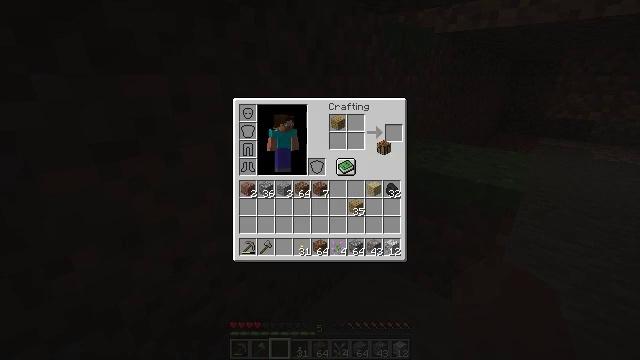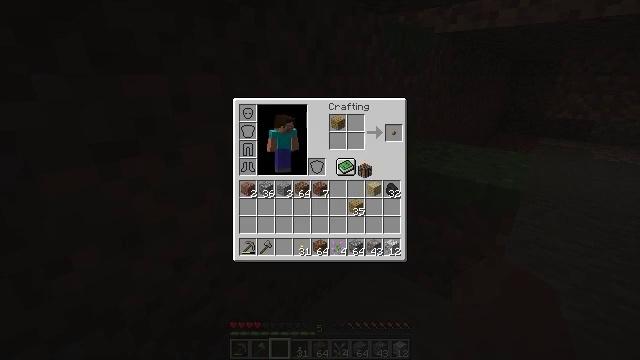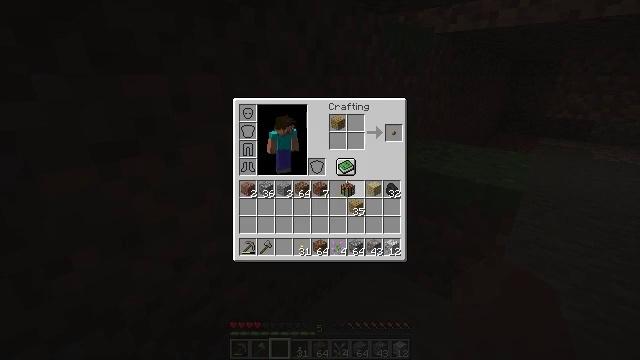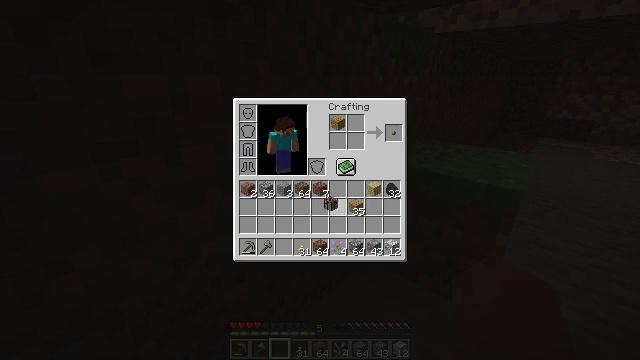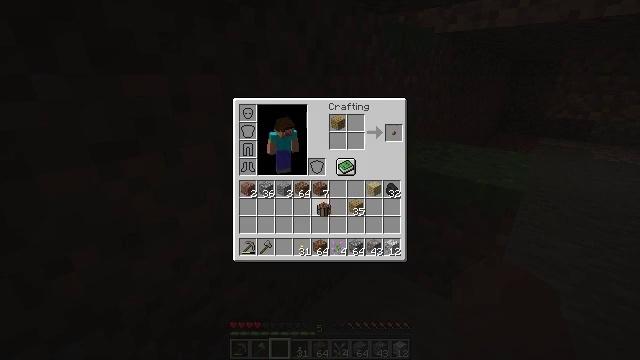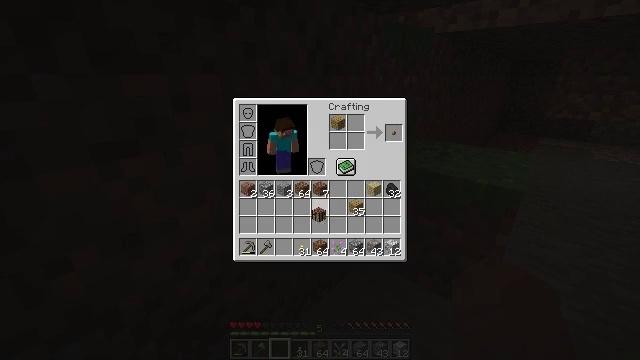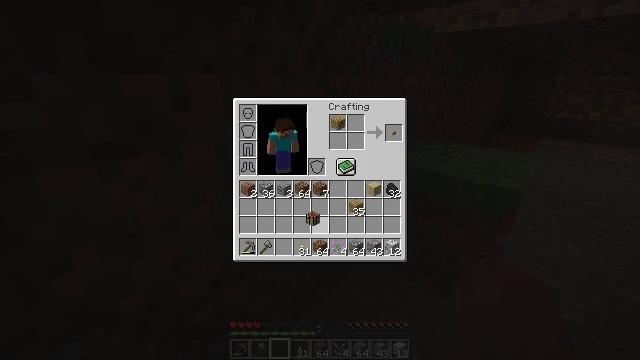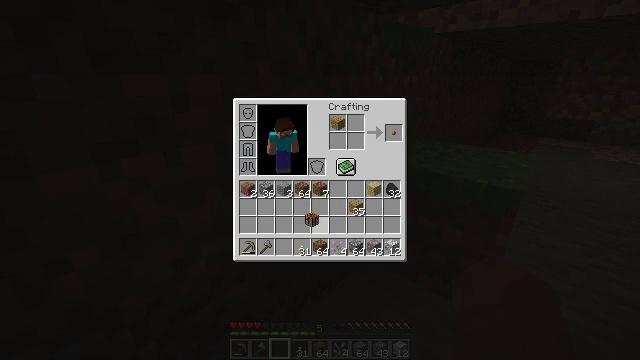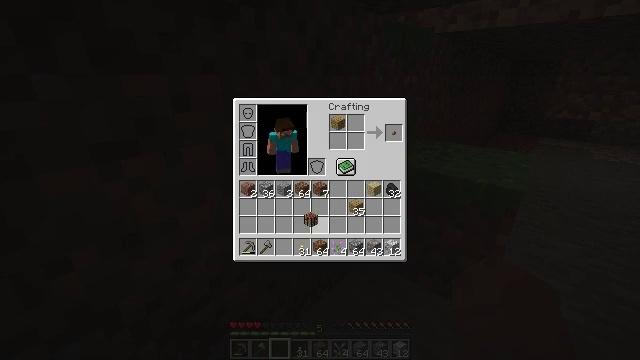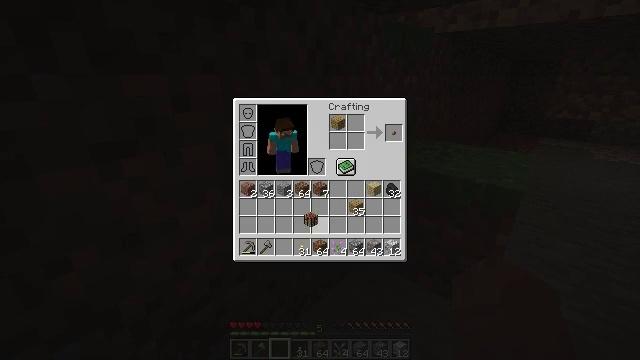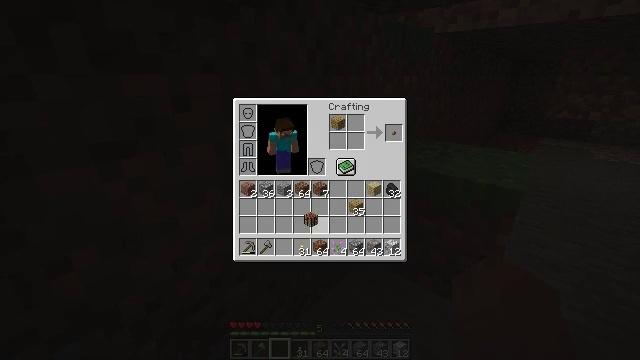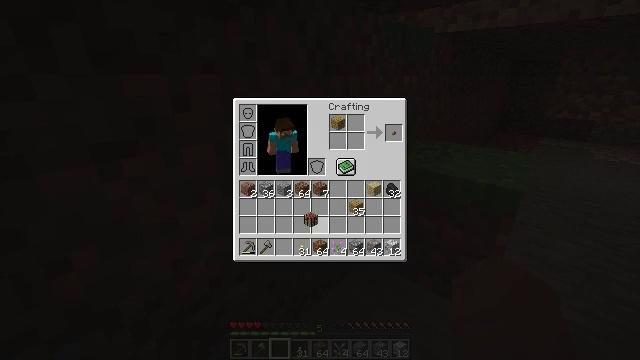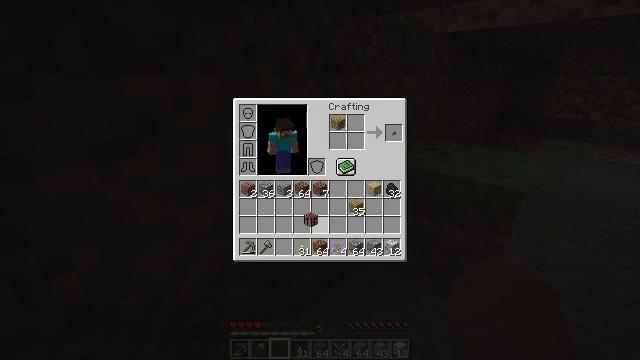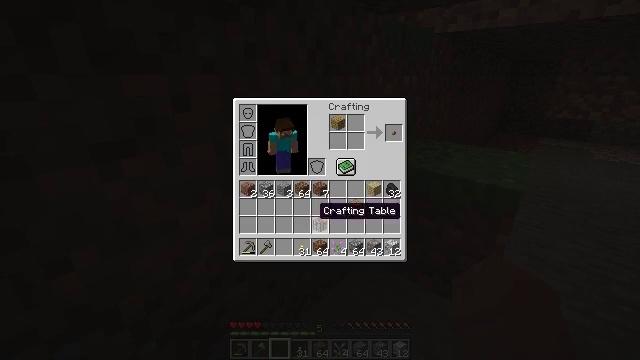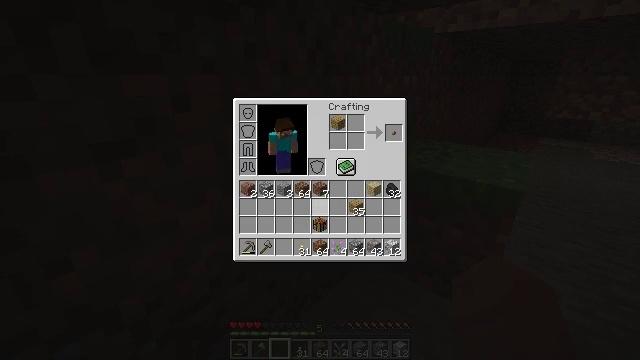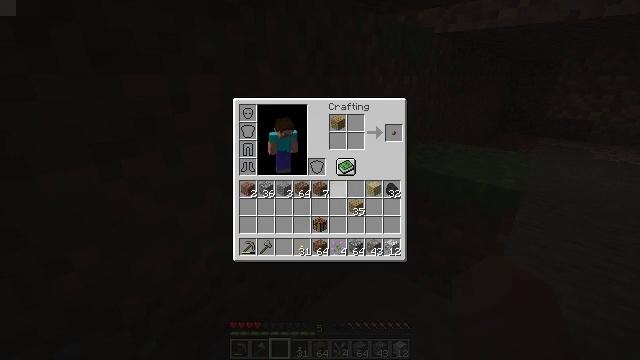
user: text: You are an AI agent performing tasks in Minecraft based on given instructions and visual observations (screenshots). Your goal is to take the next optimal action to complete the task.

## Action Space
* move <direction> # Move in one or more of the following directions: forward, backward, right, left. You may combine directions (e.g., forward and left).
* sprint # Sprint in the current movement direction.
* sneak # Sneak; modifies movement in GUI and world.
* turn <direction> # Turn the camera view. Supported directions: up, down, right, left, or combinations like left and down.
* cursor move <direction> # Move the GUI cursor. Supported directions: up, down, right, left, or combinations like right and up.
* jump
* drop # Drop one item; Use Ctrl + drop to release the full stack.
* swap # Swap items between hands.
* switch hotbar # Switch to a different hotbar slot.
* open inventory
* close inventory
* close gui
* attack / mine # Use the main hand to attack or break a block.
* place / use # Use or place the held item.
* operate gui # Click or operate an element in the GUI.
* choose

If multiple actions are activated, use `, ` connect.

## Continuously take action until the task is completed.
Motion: motion action
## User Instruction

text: Use the crafting table to create an oak button.
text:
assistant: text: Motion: cursor move left and down, open gui
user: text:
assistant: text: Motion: cursor move left and down
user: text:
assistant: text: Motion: cursor move left and down
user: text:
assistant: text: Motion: cursor move left
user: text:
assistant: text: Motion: no_op
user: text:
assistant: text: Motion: no_op
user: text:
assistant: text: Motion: no_op
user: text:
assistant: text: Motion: no_op
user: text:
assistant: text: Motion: no_op
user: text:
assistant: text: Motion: operate gui
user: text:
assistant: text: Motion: operate gui
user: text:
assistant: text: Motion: operate gui
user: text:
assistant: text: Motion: no_op
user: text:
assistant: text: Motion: cursor move up
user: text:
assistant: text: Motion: cursor move right and up
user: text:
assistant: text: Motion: cursor move right and up
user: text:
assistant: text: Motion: cursor move up
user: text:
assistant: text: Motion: cursor move up
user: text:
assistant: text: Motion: no_op
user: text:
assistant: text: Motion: no_op
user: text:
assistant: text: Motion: no_op
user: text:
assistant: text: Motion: operate gui
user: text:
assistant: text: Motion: operate gui
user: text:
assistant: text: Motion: cursor move right and down, operate gui
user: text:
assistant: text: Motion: cursor move right and down
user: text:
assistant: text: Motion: cursor move right and down
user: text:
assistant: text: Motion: cursor move down
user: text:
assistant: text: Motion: no_op
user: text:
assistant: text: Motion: no_op
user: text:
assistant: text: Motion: no_op